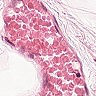
Metastatic tissue present: no